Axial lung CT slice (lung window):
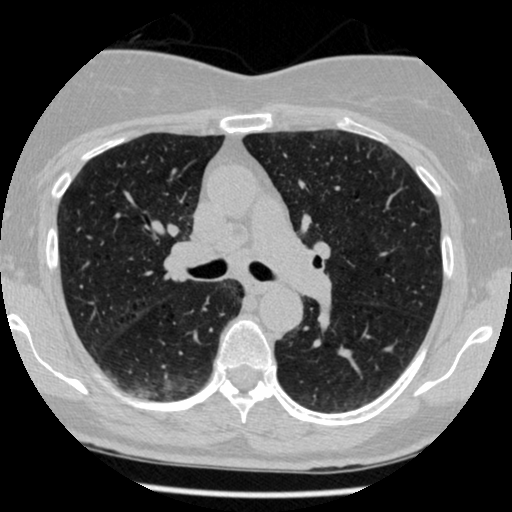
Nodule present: no